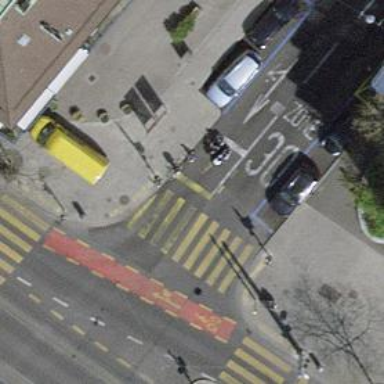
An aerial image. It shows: Road crossing with traffic signals.